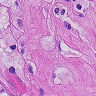
Metastatic tissue present: yes